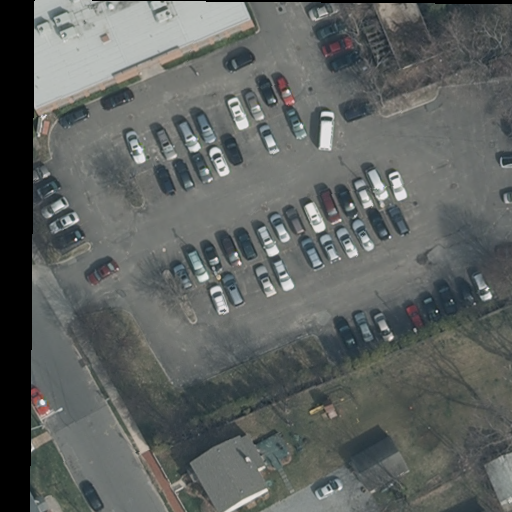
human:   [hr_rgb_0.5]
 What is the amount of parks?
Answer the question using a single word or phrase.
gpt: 1

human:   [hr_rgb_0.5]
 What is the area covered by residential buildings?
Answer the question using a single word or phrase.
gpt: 99m2

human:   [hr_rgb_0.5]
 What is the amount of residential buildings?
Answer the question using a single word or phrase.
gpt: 2

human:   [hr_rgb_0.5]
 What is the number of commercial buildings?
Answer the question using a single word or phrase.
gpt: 2

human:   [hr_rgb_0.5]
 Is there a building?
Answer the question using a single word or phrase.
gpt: yes

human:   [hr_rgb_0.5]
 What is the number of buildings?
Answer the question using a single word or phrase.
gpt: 6

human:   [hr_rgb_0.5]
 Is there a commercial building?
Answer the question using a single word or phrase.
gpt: yes

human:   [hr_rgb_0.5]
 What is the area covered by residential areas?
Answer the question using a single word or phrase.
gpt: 10595m2

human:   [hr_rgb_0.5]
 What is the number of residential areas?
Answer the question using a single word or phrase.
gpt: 1

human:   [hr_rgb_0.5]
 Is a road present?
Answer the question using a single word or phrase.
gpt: yes

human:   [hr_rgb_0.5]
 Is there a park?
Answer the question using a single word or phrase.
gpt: yes

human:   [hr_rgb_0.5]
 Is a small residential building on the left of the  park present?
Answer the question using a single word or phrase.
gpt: no

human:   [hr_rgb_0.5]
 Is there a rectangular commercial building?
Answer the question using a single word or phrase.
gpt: yes

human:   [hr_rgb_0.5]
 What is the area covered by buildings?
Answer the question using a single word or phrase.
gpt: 968m2

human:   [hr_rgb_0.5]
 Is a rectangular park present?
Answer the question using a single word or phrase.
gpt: yes

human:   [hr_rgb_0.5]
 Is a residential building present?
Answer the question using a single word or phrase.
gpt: yes

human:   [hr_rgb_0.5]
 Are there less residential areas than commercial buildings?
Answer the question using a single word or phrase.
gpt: yes

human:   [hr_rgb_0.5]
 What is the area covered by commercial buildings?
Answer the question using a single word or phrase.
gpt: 764m2

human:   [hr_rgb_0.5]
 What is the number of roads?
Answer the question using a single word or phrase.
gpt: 2

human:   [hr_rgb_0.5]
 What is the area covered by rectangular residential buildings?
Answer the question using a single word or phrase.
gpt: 9m2

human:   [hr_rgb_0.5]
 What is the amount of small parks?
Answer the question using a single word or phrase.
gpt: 1

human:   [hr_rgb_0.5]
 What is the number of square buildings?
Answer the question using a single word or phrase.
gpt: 0

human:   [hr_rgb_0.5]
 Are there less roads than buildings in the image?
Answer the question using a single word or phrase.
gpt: yes

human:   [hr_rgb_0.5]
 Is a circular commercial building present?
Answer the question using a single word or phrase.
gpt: no

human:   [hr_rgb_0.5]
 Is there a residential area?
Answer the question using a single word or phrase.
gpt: yes

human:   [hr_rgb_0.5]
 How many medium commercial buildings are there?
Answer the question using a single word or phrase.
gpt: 1

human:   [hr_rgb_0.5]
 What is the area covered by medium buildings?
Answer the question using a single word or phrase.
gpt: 126m2

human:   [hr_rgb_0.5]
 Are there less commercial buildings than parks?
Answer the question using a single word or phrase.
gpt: no

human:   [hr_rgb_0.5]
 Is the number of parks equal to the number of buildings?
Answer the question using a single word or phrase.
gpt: no

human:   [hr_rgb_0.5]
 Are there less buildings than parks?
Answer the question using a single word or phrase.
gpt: no

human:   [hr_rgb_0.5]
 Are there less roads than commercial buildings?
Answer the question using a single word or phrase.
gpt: no

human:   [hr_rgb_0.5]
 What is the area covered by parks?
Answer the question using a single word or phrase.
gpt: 26m2

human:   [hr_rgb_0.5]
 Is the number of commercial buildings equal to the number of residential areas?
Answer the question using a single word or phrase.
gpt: no

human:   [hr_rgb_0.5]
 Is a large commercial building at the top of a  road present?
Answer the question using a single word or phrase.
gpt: yes

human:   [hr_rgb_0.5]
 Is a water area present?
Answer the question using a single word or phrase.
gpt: no

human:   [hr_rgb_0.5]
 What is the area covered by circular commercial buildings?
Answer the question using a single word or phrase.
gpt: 0m2

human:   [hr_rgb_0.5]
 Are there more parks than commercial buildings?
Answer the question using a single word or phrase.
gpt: no

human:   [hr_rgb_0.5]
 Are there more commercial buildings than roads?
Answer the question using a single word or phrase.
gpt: no

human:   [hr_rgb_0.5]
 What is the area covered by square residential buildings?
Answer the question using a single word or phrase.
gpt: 0m2

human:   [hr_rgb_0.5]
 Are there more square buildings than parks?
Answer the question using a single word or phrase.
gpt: no

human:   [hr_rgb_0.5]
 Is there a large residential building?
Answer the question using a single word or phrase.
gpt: no

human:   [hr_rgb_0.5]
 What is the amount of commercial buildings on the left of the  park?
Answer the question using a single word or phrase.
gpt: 0

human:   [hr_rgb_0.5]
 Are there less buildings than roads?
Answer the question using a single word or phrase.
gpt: no

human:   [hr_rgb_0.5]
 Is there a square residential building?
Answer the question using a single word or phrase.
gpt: no

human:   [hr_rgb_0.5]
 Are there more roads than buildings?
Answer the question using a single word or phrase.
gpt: no

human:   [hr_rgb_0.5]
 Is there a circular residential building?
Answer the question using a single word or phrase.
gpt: no

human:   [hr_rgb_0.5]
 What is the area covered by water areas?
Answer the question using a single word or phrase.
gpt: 0m2

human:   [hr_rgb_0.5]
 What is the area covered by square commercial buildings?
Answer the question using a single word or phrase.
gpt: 0m2

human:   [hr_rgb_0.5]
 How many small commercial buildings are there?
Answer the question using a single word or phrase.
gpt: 0

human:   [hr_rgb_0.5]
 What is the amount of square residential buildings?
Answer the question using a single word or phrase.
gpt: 0

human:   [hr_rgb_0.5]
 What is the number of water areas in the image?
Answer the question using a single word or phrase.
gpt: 0

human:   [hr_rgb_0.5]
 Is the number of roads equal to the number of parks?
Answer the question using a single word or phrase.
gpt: no

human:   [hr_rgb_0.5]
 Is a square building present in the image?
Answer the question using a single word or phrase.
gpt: no

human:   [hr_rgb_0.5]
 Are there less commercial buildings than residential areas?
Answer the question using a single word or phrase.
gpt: no

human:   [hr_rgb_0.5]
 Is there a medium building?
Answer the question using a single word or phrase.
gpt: yes

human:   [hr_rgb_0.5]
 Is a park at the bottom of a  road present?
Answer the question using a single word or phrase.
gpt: yes

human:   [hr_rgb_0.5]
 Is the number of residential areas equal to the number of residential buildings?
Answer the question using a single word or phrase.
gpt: no

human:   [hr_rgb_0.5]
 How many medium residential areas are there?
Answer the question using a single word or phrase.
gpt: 0

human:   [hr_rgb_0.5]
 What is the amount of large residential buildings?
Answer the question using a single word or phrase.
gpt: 0

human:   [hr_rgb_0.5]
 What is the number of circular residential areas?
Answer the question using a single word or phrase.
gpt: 0

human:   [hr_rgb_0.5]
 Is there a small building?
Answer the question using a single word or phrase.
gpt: yes

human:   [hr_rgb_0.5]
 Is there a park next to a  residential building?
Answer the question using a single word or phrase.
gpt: yes

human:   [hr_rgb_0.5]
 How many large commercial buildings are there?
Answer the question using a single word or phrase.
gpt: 1

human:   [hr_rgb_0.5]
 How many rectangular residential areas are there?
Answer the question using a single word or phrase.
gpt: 1